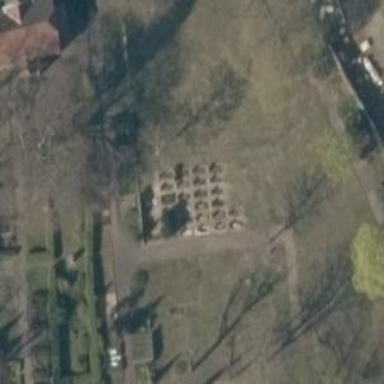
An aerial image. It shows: War memorial.